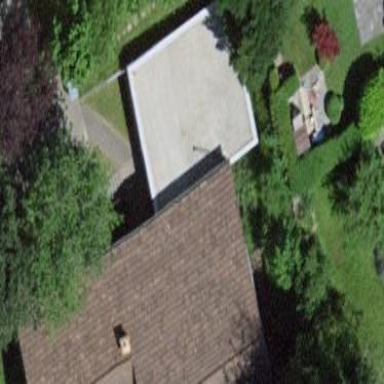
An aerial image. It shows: Kindergarten building.